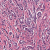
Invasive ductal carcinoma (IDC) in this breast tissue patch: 1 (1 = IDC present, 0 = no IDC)